Question: For some reason Android Studio doesn't find the new camera library: <URL>
Do you have any suggestions? The code looks like this:

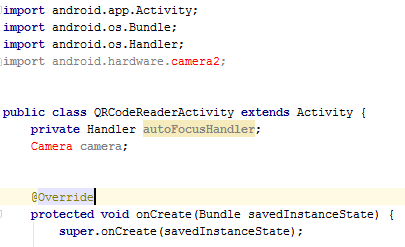
Answer: This is because you 'camera2' is package name not class name
see <URL>
You must call 'import android.hardware.camera2.*;' to import all calss from 'camera2' Api